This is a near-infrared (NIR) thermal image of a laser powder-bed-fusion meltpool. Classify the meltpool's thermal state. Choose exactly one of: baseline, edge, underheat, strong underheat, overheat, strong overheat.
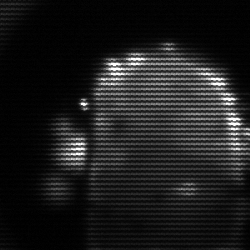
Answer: baseline